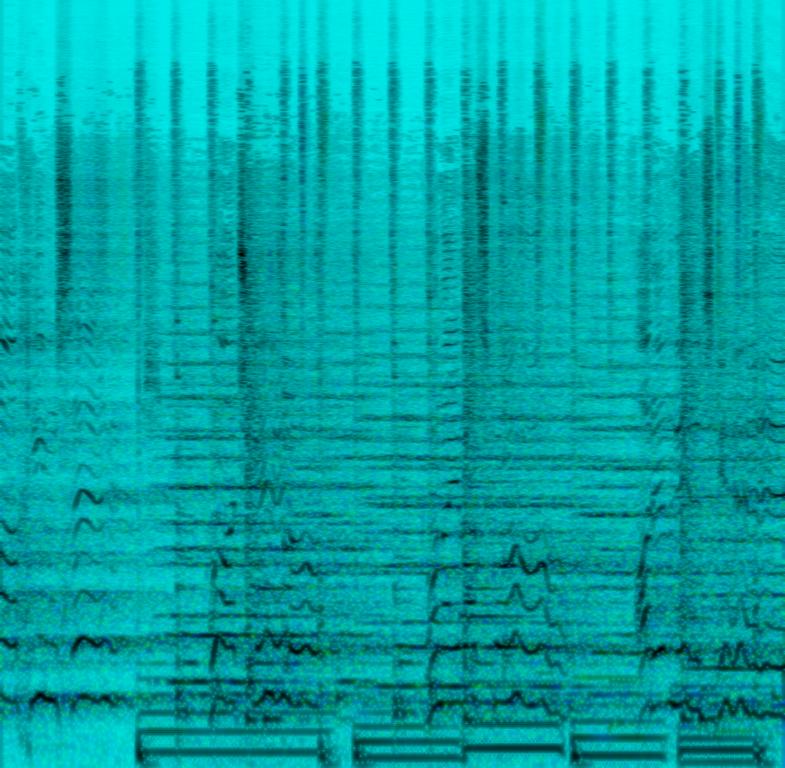
This is an Armenian pop music ballad piece. The male vocalist is singing in a sentimental manner. The melody is being played by the piano and the strings section while the bass guitar plays a simple bass line composed of root notes. The rhythmic background is provided by a 6/8 slow tempo acoustic drum beat. The atmosphere is romantic. This piece would fit perfectly in an Armenian wedding. It could also be included in the soundtrack of a romance movie that takes place in Armenia.